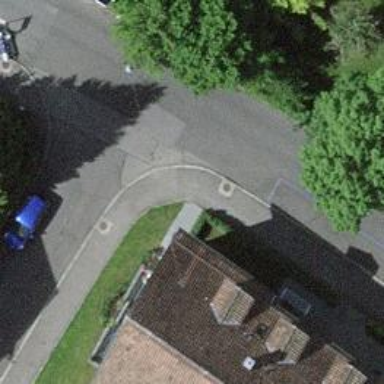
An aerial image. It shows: Regular kerb barrier.